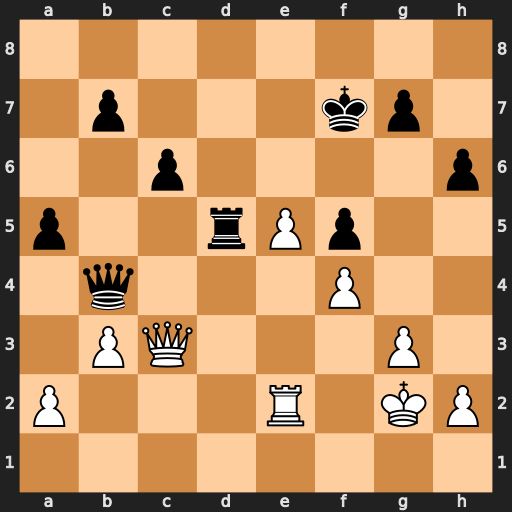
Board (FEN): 8/1p3kp1/2p4p/p2rPp2/1q3P2/1PQ3P1/P3R1KP/8
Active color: w
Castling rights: -
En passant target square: -
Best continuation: e6+ Kf8 e7+ Qxe7 Rxe7